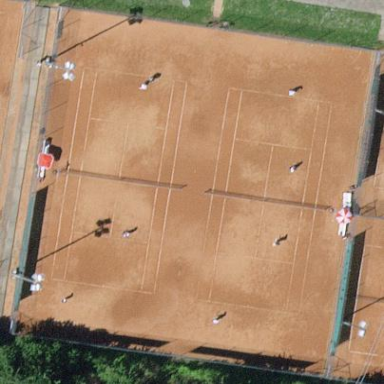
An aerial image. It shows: Tennis court in leisure pitch.